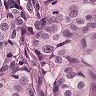
Metastatic tissue present: yes